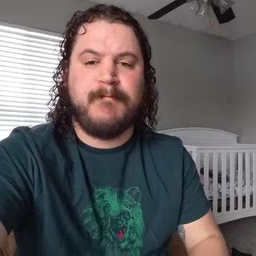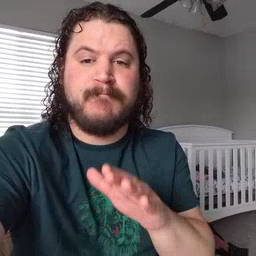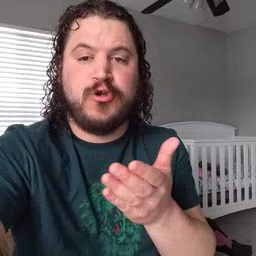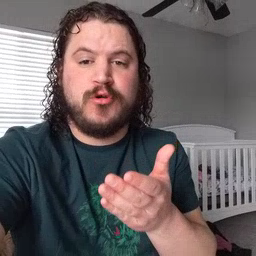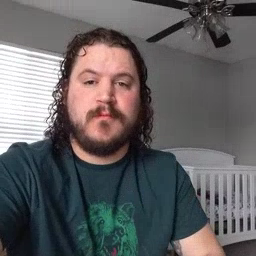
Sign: book